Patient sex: M
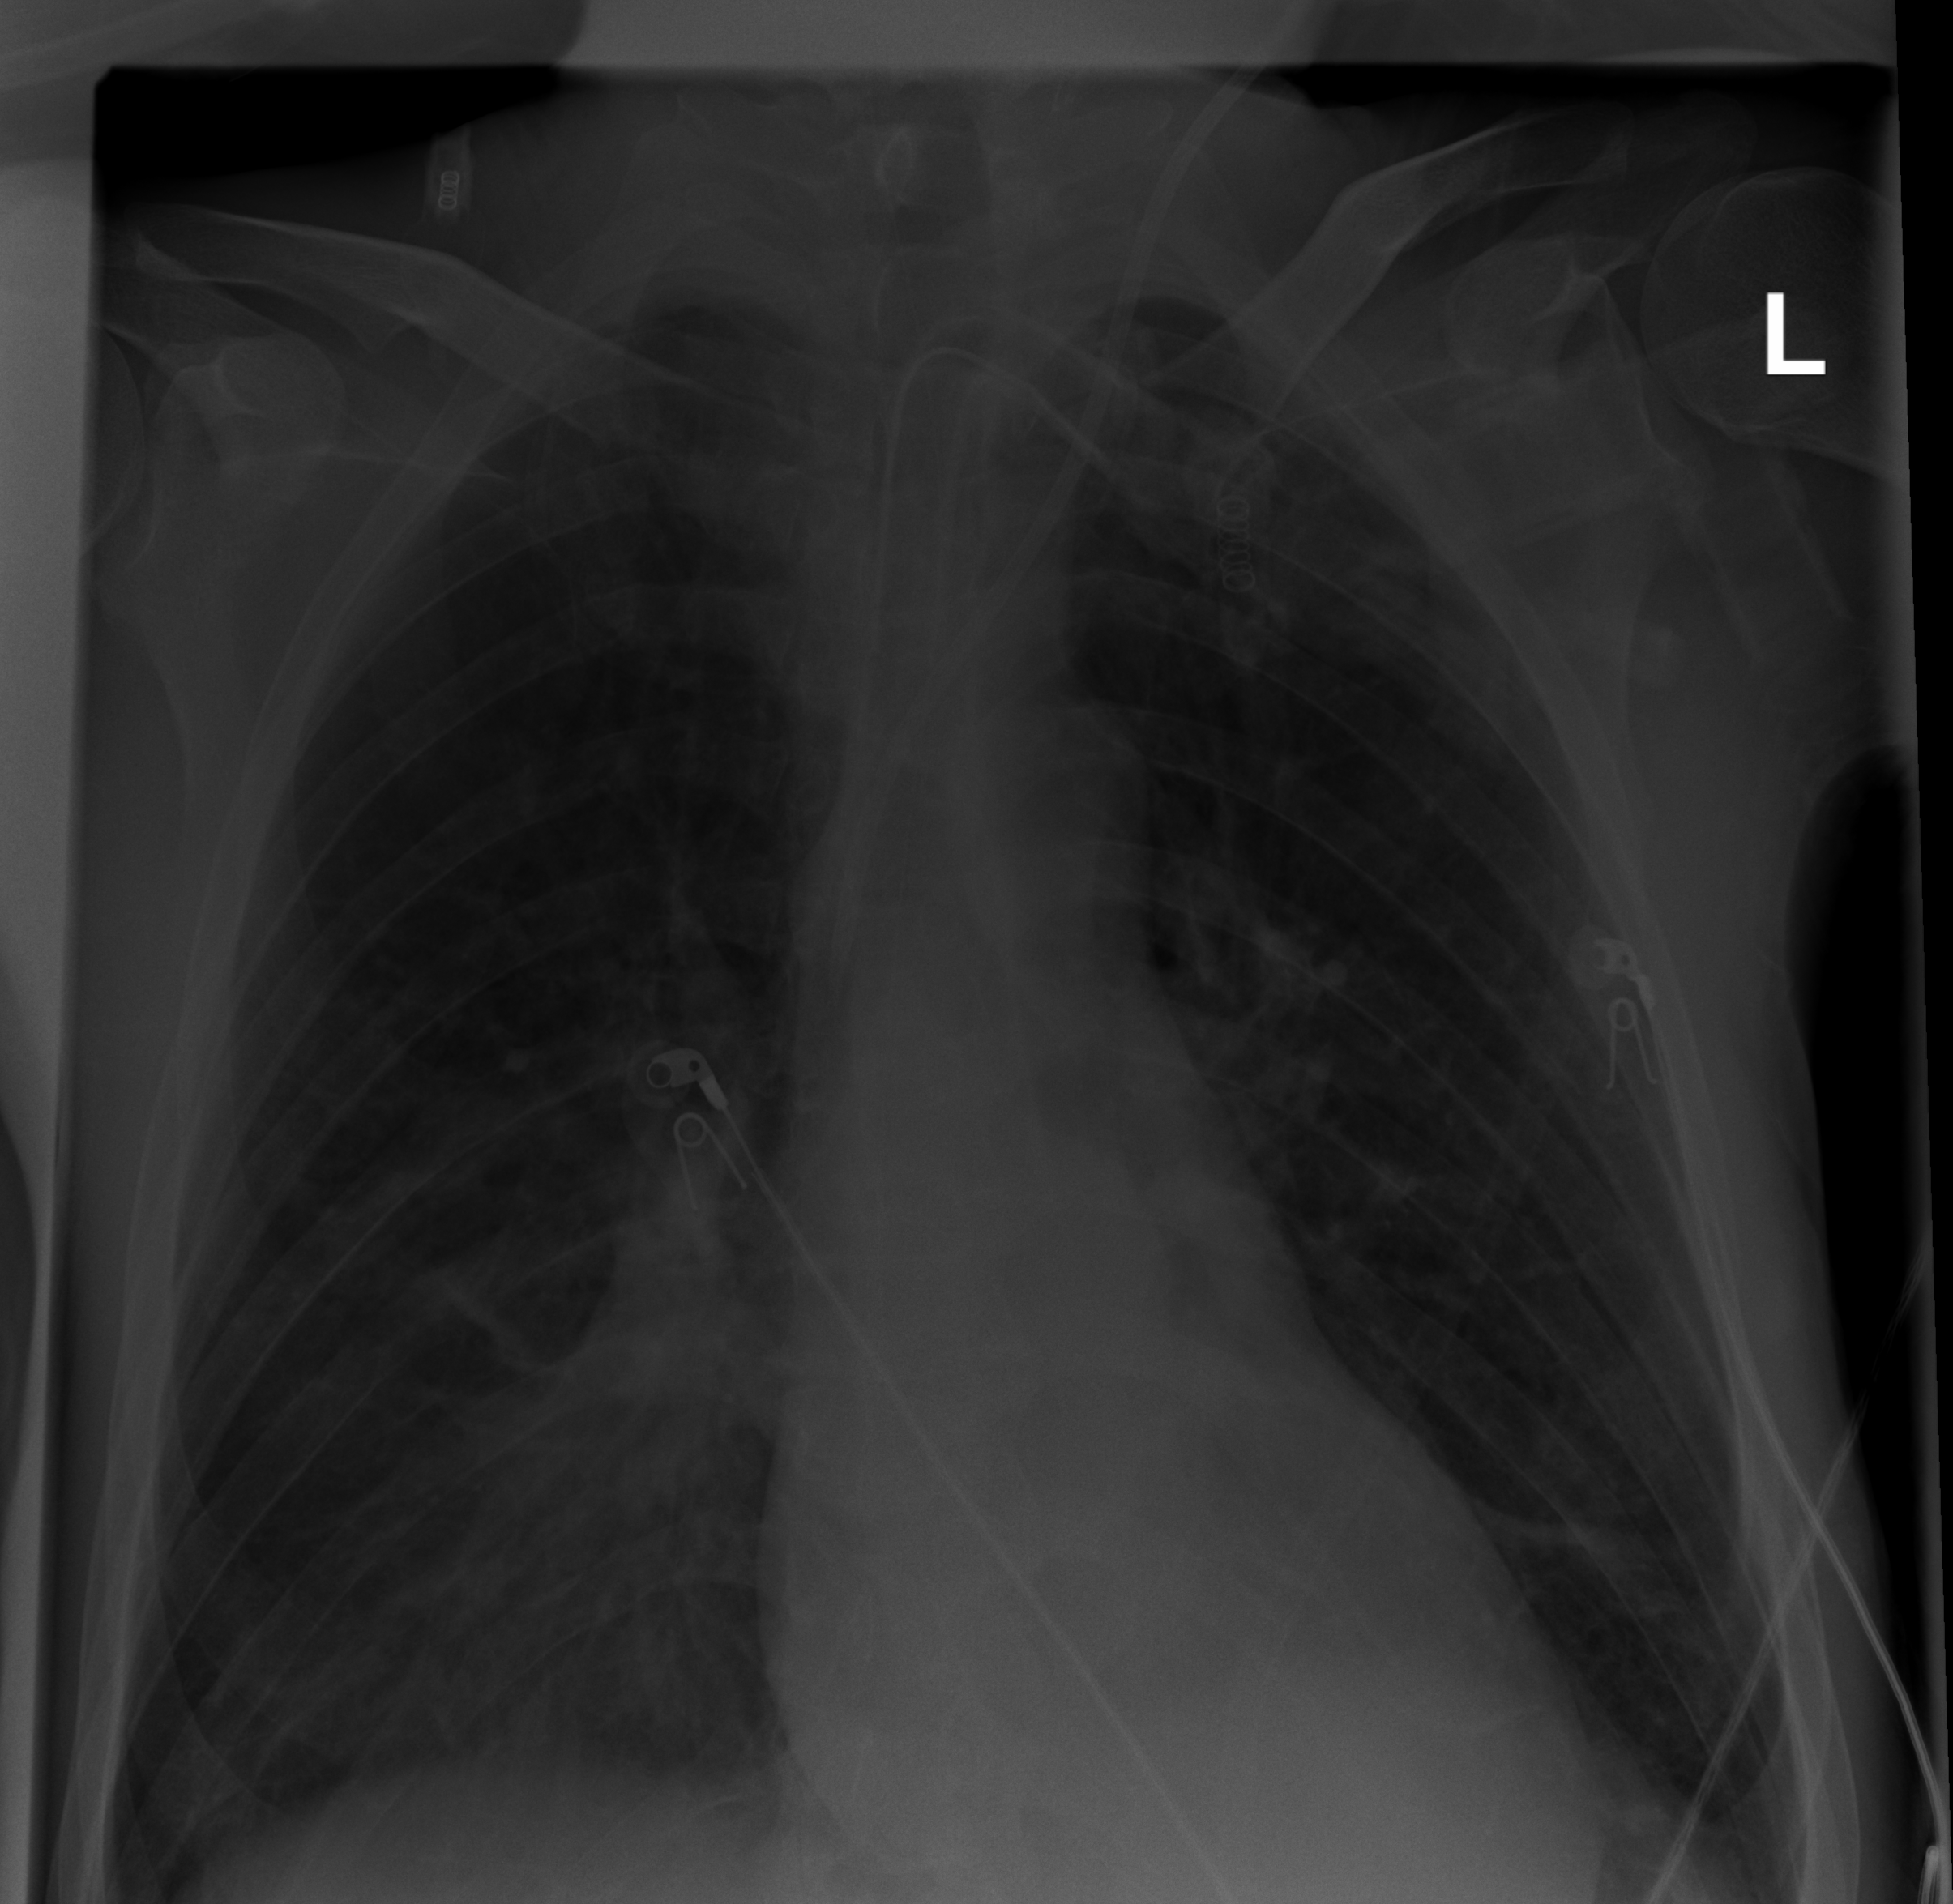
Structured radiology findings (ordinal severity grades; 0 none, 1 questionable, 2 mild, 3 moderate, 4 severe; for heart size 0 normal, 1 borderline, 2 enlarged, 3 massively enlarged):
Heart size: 0
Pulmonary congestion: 0
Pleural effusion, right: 0
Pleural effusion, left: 0
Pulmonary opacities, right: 2
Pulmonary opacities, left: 0
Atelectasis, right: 2
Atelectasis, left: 2